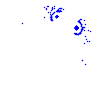
Particle: electron